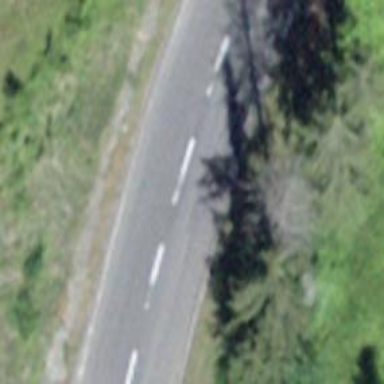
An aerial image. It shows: Secondary road.